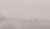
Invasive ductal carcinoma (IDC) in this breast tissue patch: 0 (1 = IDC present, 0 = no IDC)